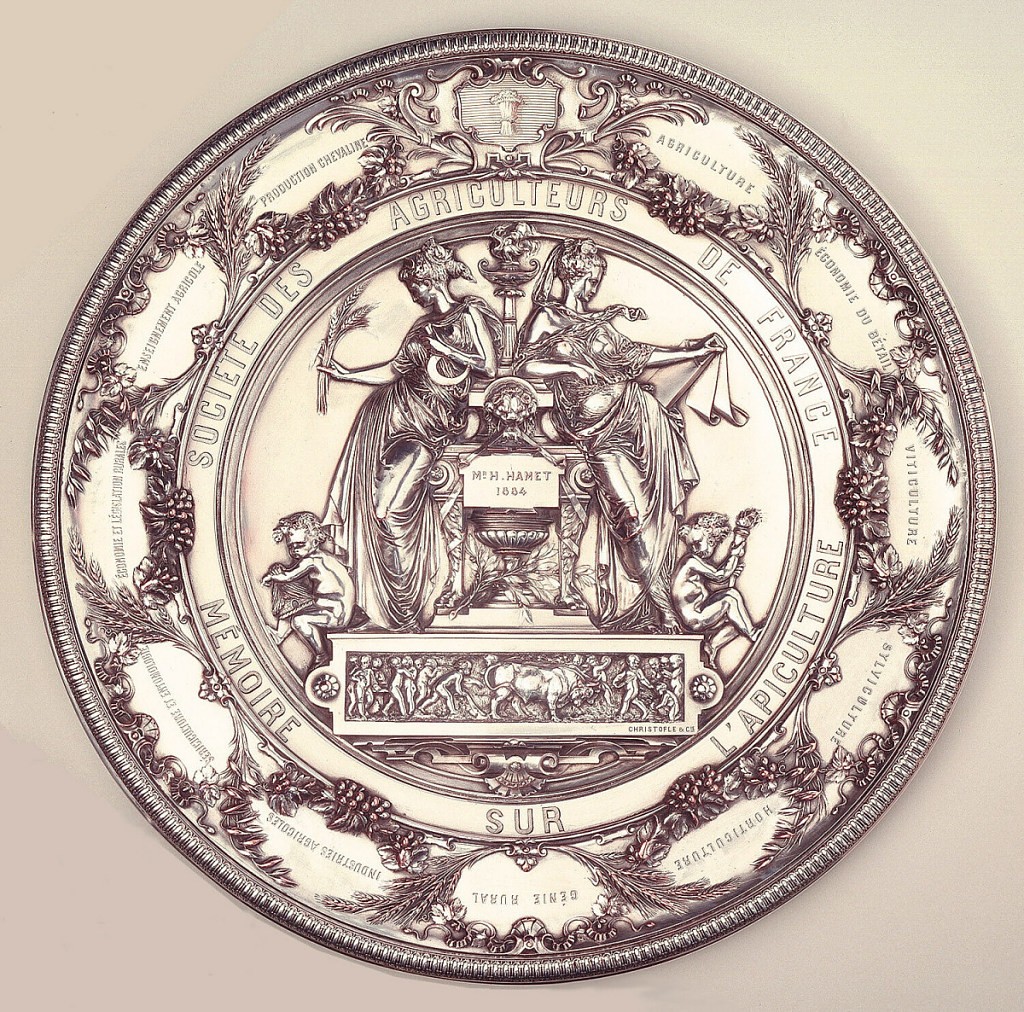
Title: Commemorative Plaque for the Society of Farmers
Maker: Christofle, French, founded 1830
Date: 1884
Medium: silver plated, metal
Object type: commemorative plaque
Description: Silver-plated commemorative plaque issued to Monsieur N. Hamet in 1884 by the Society of Farmers, France. The plaque is circular with raised decoration. The border has eleven phrases surrounded with decorative fruit or sheaves of wheat and a shield with a bale at top. The center of the plaque depicts two women on a plinth with cherubs.